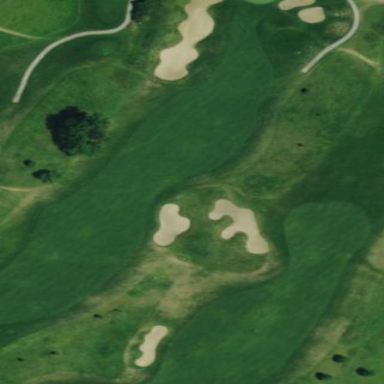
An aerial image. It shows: Grassy area designated as golf fairway.